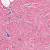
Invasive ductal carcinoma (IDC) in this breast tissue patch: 0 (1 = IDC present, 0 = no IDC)